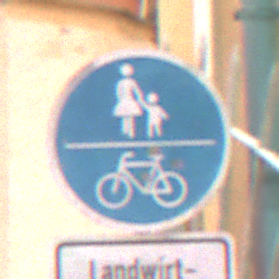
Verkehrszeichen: GemeinsamerGehUndRadweg
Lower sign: BesondereFahrzeugeUndTransportgueter6
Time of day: Midday
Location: Outdoor (Urban)
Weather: Overcast
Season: NotSpecified
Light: Natural